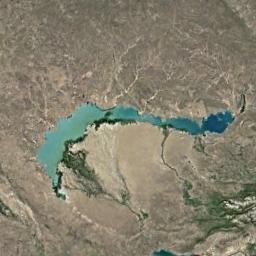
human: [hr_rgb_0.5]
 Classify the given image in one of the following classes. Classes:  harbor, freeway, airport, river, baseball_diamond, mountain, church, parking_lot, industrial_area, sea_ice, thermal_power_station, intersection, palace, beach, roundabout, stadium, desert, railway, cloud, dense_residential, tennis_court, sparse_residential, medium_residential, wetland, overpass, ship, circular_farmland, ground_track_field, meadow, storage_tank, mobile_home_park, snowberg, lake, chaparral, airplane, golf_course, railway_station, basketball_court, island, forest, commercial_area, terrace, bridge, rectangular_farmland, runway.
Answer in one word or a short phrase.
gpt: lake